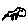
Label: cat